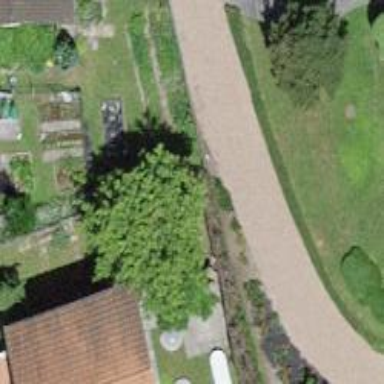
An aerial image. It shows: Residential road with asphalt surface.